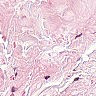
Metastatic tissue present: no